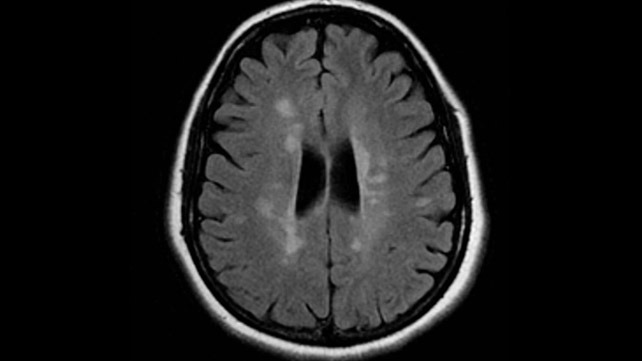
Label: notumor